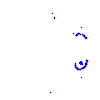
Particle: proton